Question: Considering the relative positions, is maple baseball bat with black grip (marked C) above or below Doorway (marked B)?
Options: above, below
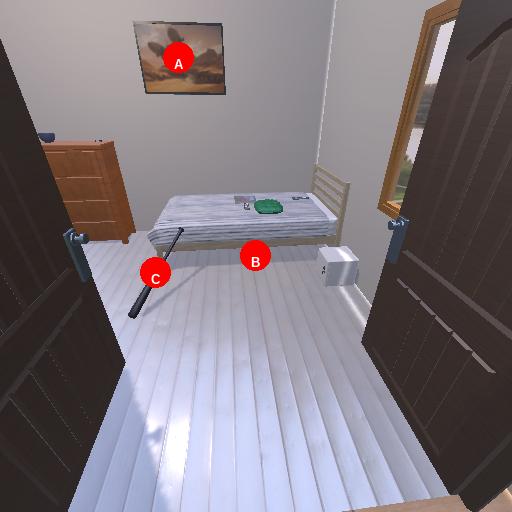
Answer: above